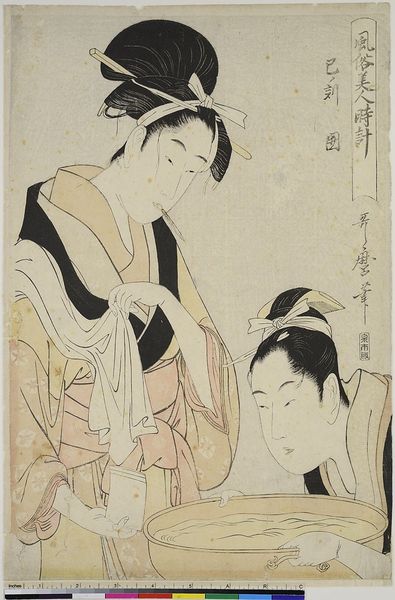
Titel: Die Stunde der Schlange - Konkubine, aus der Serie: Die Uhrzeiten mit Genre-Schönheiten
Künstler: Kitagawa Utamaro
Standort: Hamburg
Institution: Museum für Kunst und Gewerbe Hamburg
Schlagwörter: umhang, wasser, baden, frauen, gelb, menschen, frisur, schwarz, zeichnung, gesichter, gesicht, haarschmuck, schale, hände, haare, augenbrauen, holzschnitt, japan, graphik, druckgraphik, druckgrafik, china, griffe, suppe, zeit, farbholzschnitt, waschbecken, hygiene, kurtisane, korea, edo, ruch, reproduktionen, druckerzeugnisse, körperpflege, hetäre